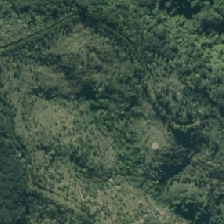
Land cover: low_producing_grassland